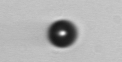
Label: bead